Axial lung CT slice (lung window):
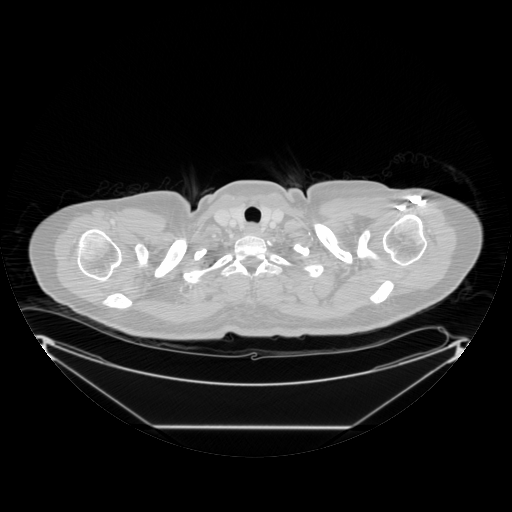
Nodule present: no